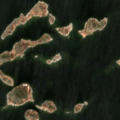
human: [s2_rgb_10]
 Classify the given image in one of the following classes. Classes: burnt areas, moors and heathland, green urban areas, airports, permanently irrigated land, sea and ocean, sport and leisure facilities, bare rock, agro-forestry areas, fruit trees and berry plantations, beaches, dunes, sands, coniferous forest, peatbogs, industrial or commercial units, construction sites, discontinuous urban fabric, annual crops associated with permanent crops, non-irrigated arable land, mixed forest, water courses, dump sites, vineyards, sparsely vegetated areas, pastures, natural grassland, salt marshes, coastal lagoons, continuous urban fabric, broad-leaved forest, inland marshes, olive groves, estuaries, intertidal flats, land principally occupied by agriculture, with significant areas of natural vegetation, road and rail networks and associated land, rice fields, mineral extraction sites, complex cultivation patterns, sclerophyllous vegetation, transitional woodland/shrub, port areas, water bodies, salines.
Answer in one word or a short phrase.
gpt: sea and ocean